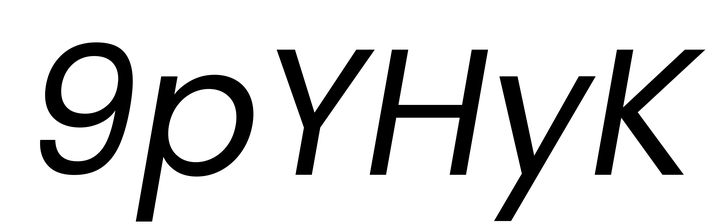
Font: Poppins-Italic